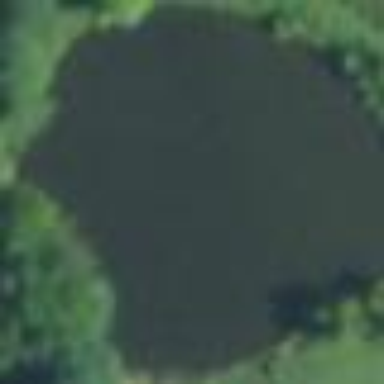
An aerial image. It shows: Pond with natural water.